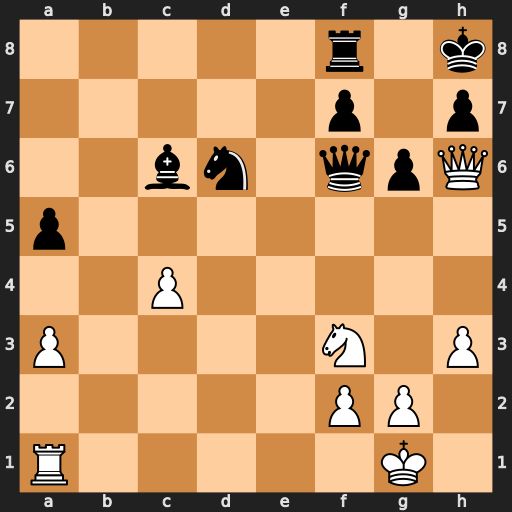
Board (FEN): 5r1k/5p1p/2bn1qpQ/p7/2P5/P4N1P/5PP1/R5K1
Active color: w
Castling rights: -
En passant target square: -
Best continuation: Qxf8#